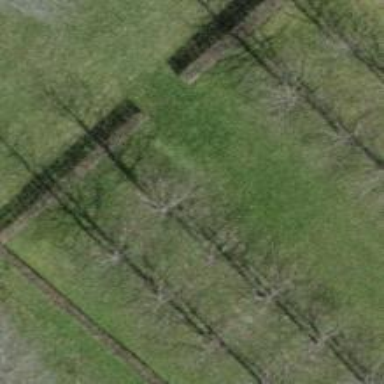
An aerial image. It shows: Row of trees in natural setting.